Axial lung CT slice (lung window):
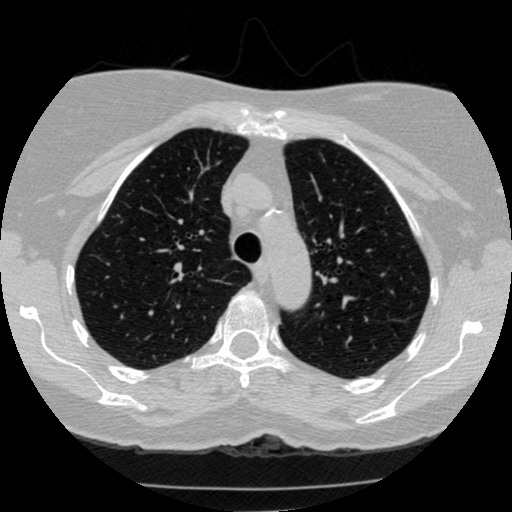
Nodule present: no